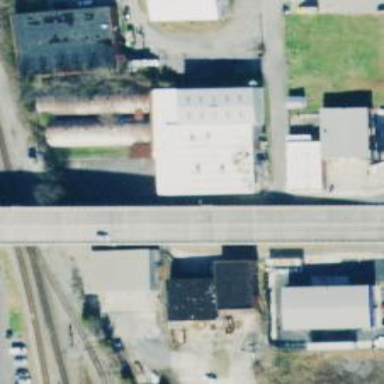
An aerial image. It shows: Abandoned railway yard.